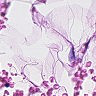
Metastatic tissue present: no